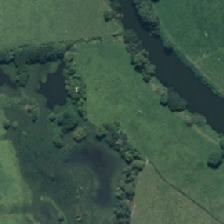
Land cover: herbaceous_freshwater_vege